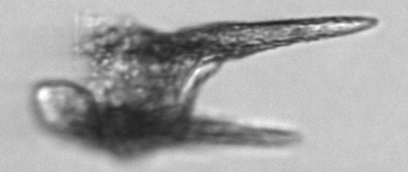
Label: Tripos_furca